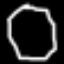
Label: octagon